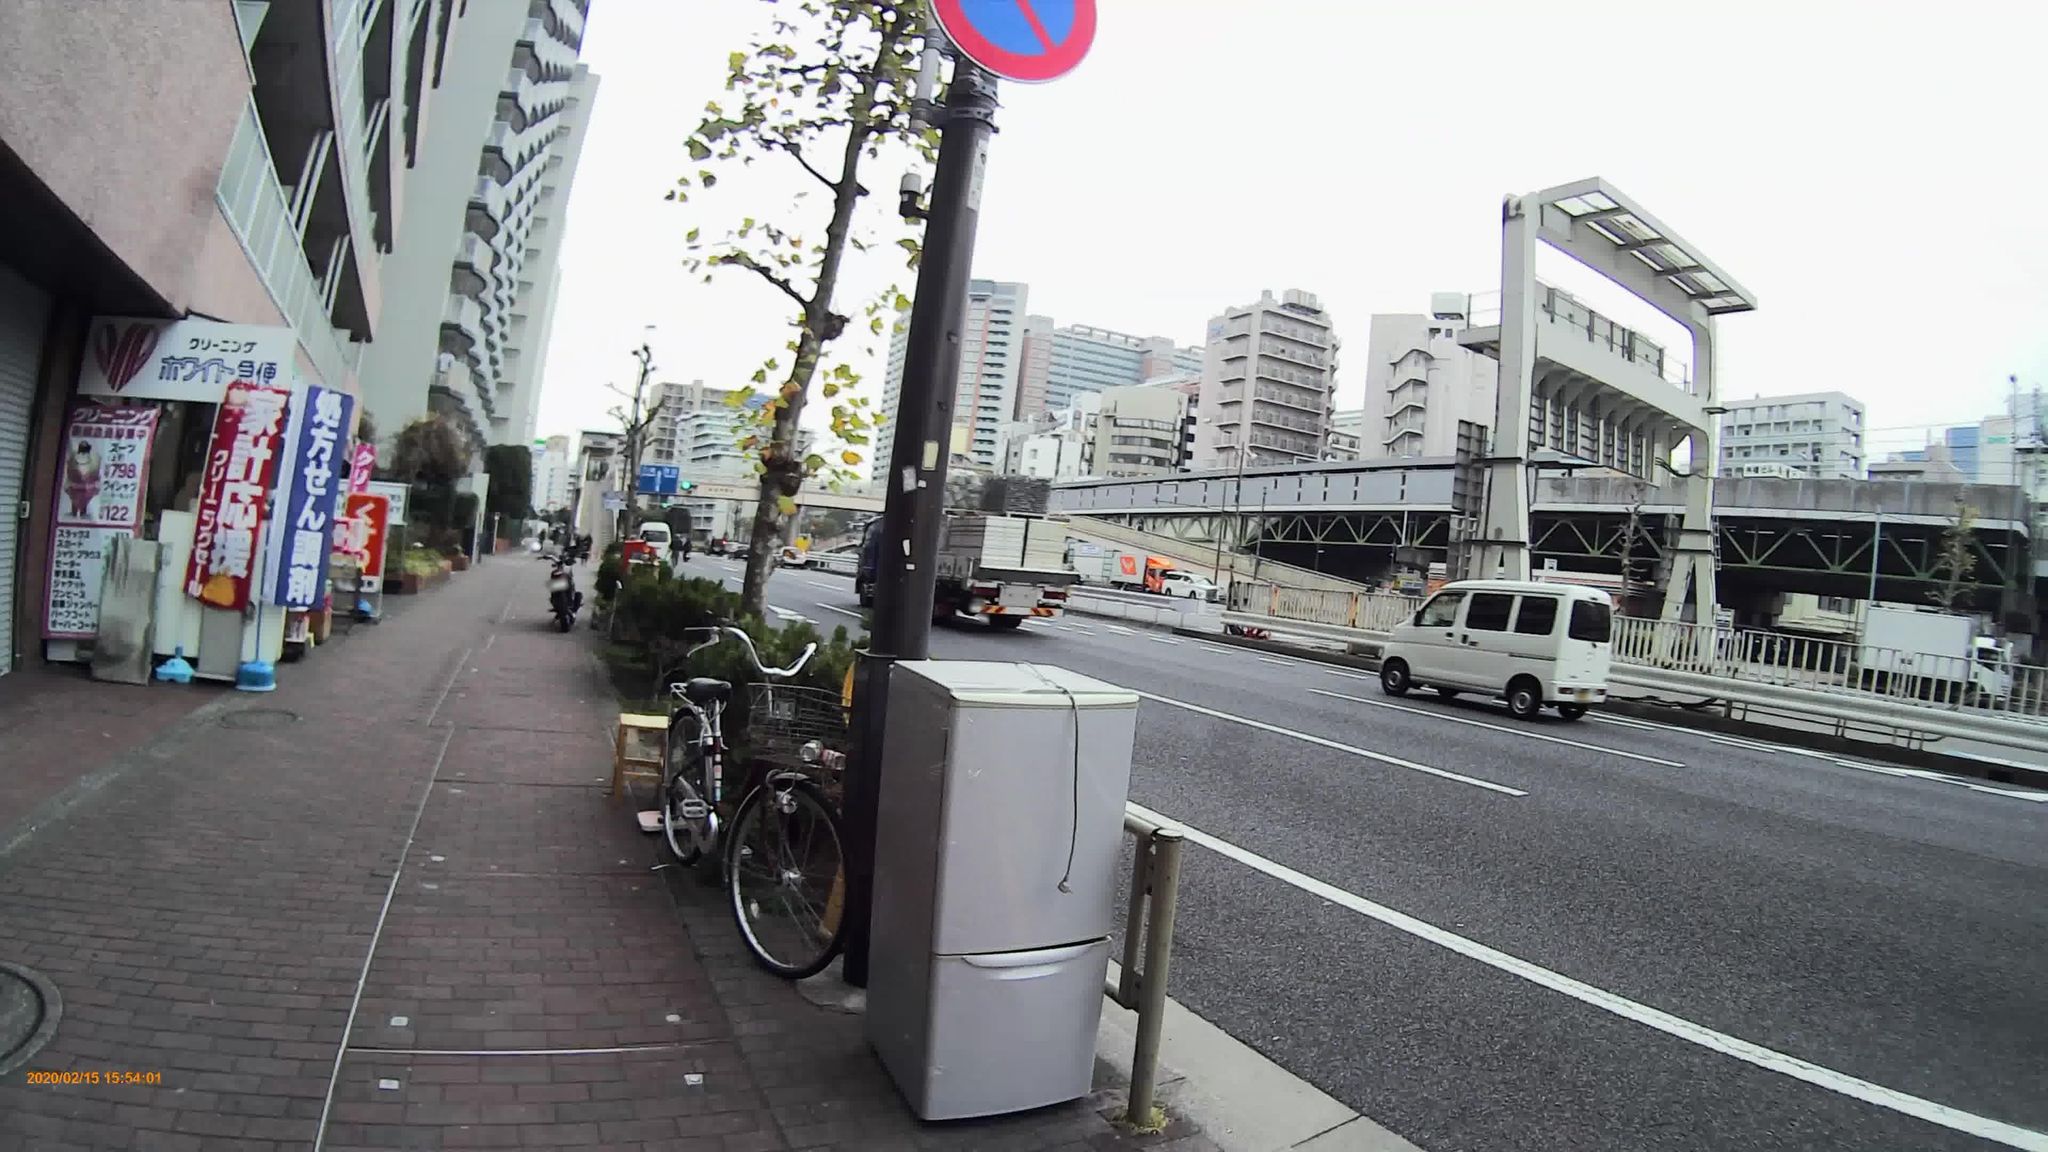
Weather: clear
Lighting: day
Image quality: good
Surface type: walking surface
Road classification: tertiary_link, trunk_link
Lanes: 1
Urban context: urban centre
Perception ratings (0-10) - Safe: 3.84, Lively: 6.81, Beautiful: 2.5, Boring: 1.24, Depressing: 3.6, Wealthy: 8.91